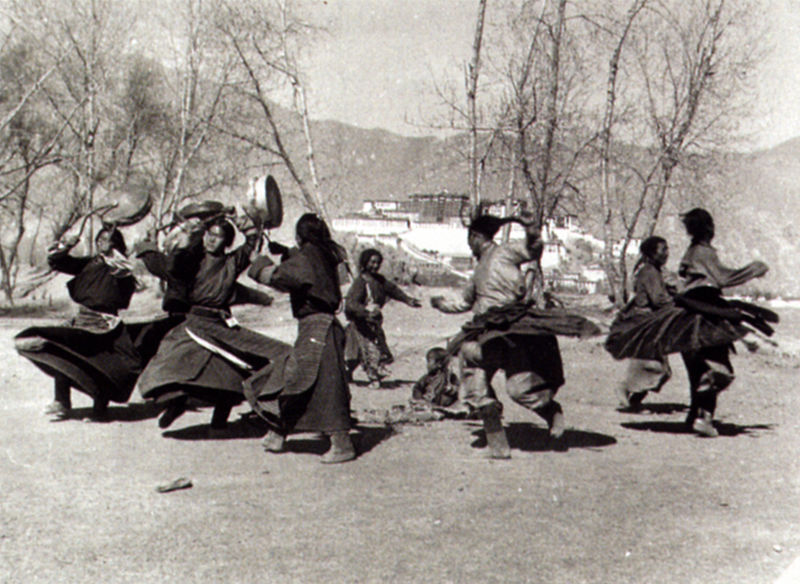
Titel: Lhasa, Volkstänze zum tibetanischen Neujahrsfest, im Hintergrund der Potala
Künstler: Ernst Schäfer
Standort: Koblenz
Institution: Bundesarchiv
Schlagwörter: bäume, frauen, männer, weiss, gebäude, rock, tanz, gesichter, arme, tücher, kind, instrumente, kinder, röcke, blusen, hemden, schürzen, gebirge, platz, drehen, foto, stiefel, photo, schwingen, kreisen, tänzer, volkstanz, bwegung, ethnografie, anden, reisefotografie, rocke